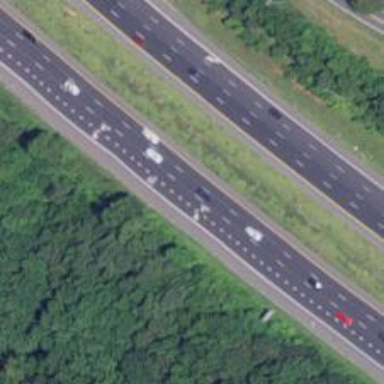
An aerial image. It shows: View of motorway.